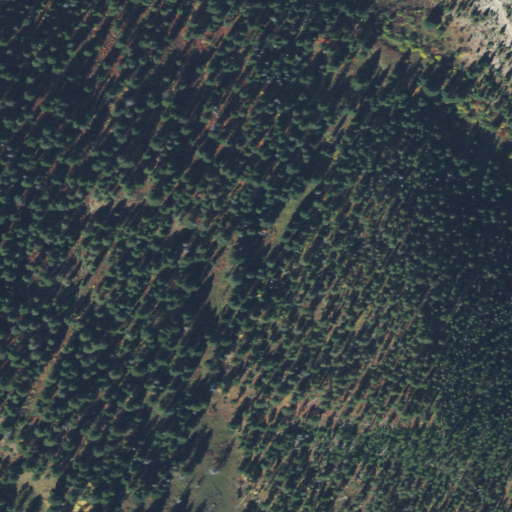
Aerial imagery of valley in Montana named Shoefelt Gulch containing evergreen forest and deciduous forest